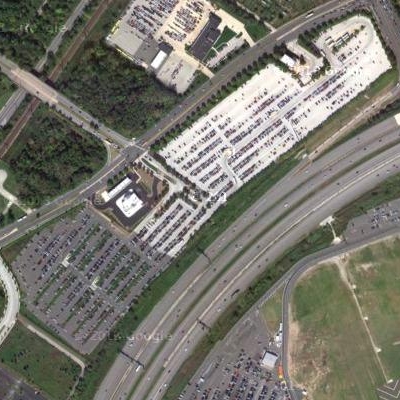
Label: gParking